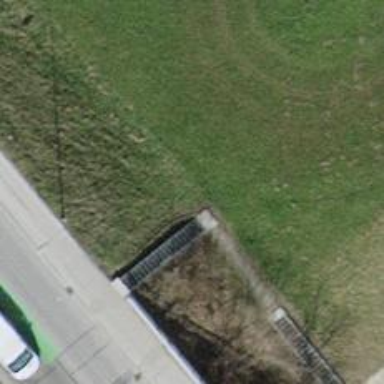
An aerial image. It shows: Road with steps.